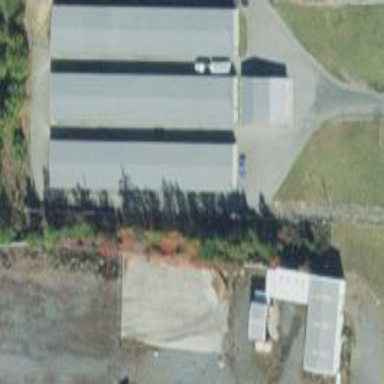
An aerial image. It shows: Area used for garages with storage rental services available.